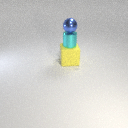
large yellow rubber cube below small cyan metal cylinder